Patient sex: M
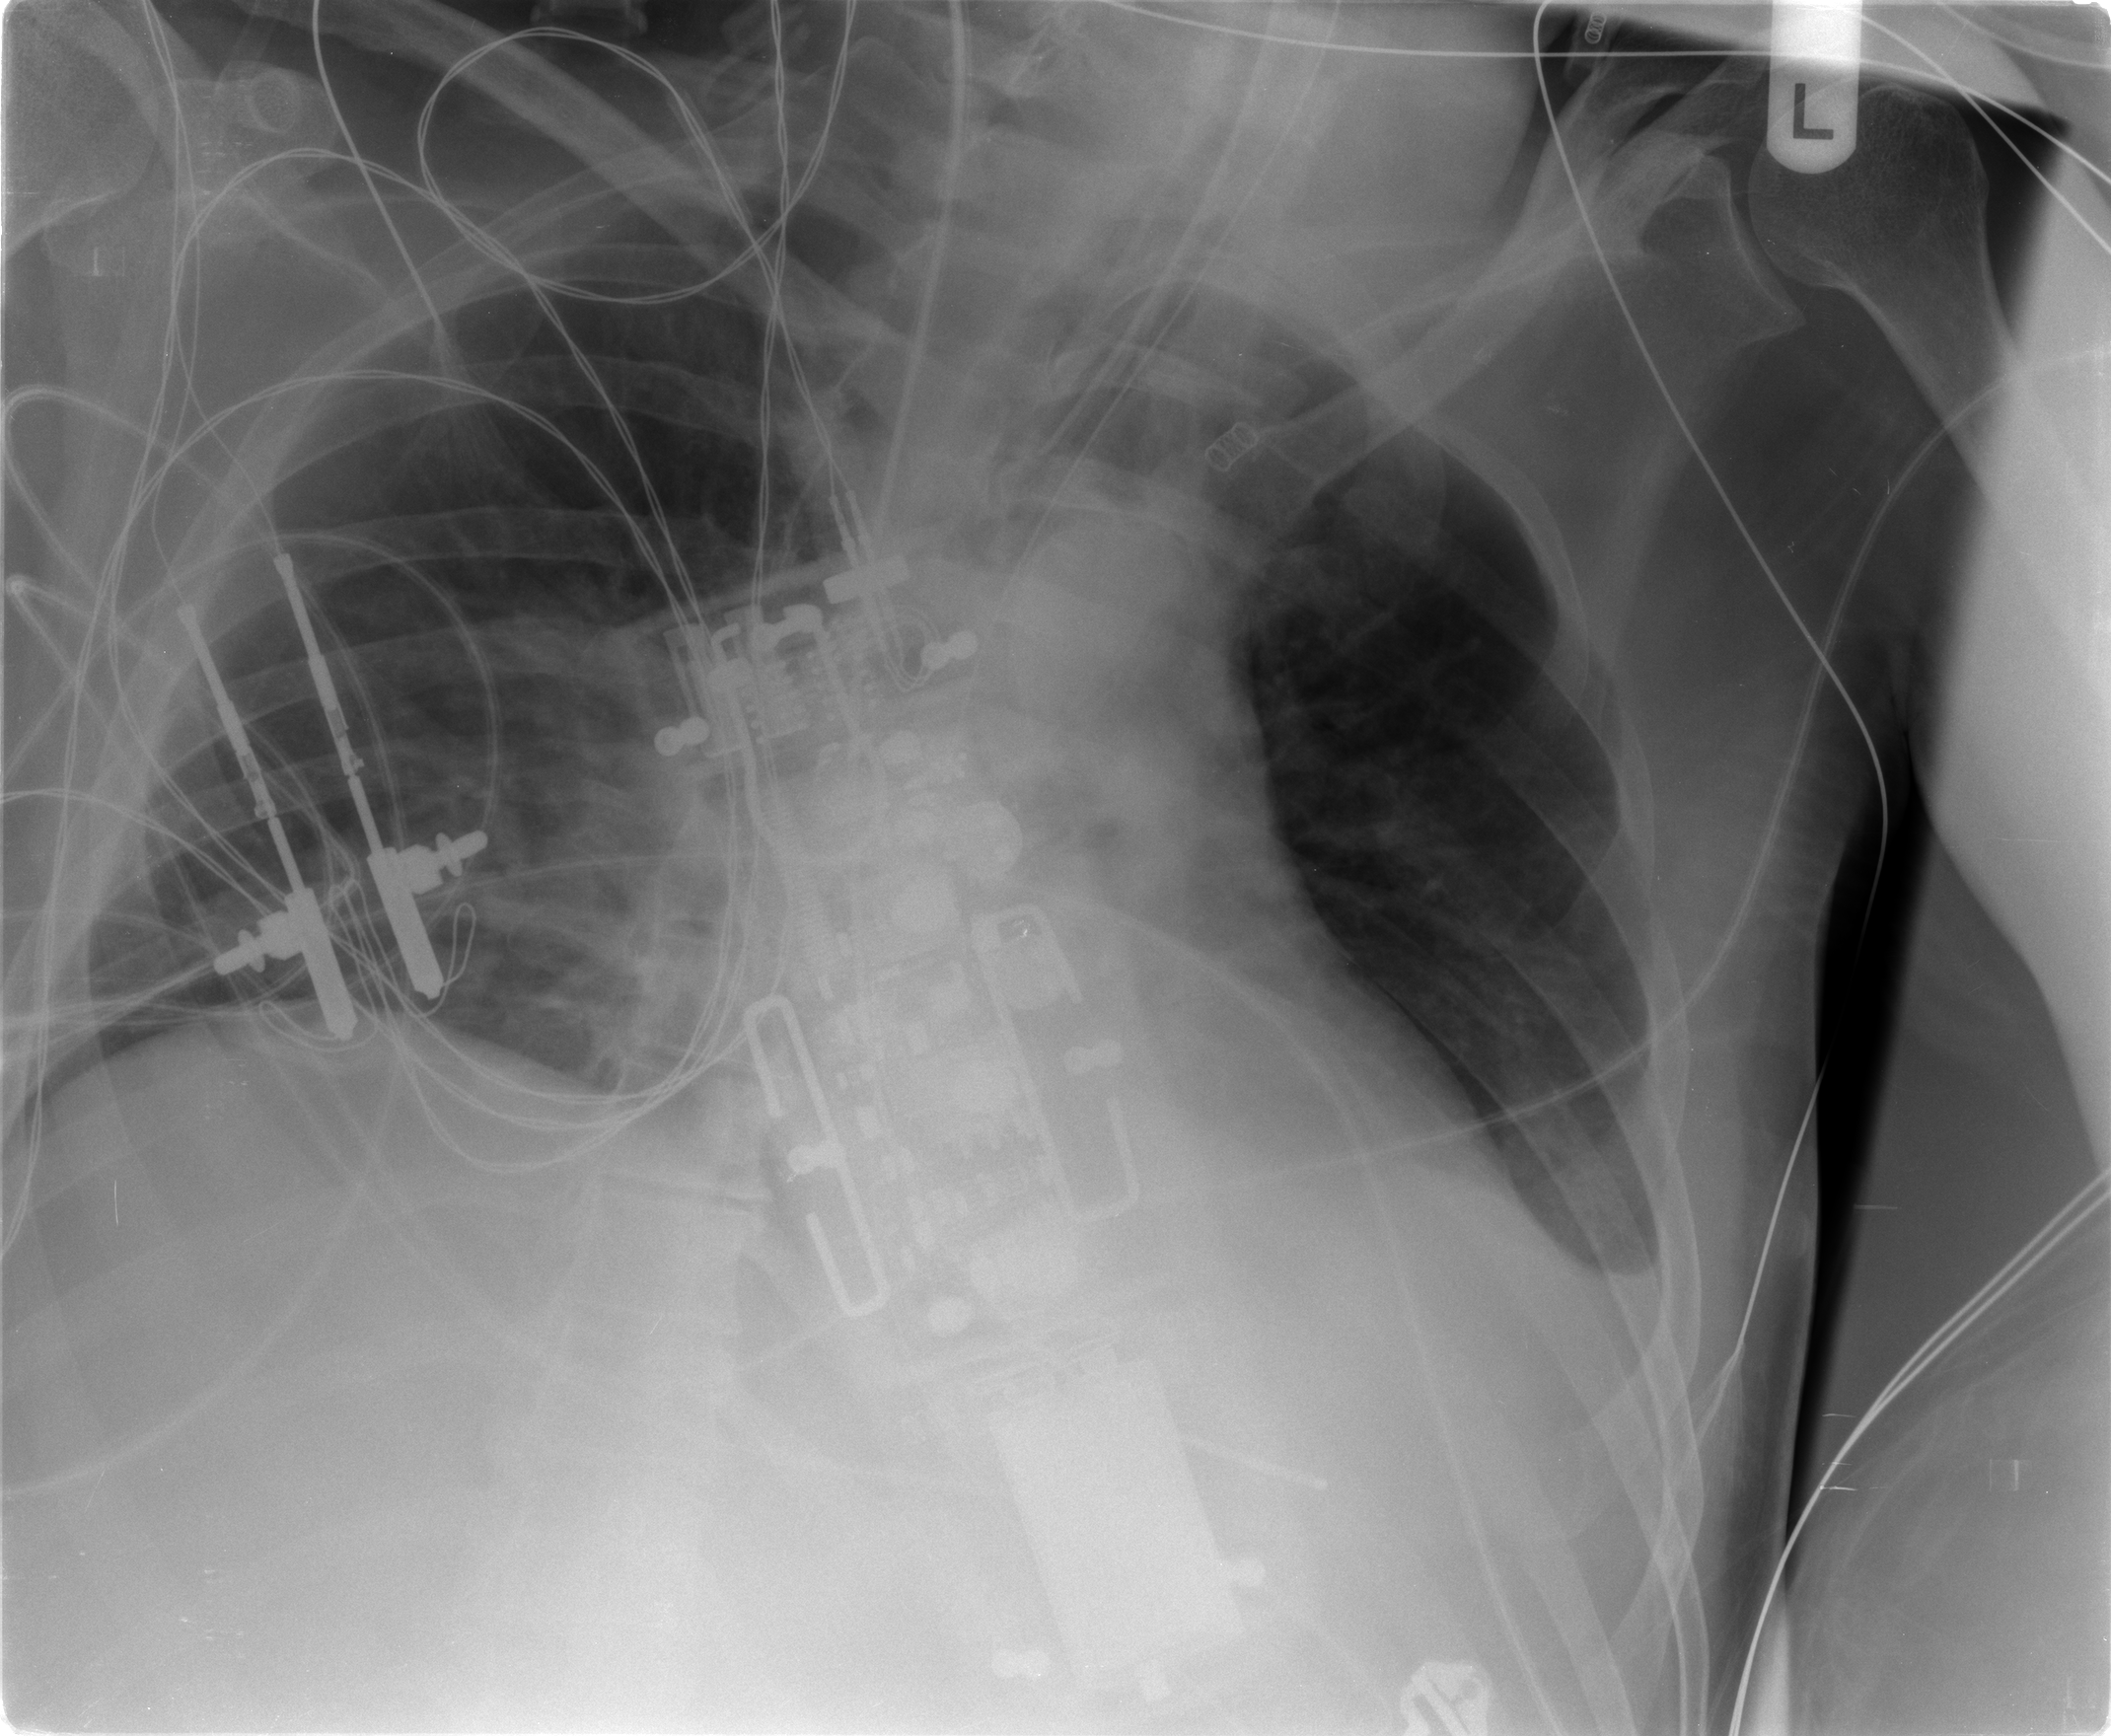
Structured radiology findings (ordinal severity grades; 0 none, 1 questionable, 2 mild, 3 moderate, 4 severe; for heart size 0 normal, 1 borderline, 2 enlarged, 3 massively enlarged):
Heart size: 0
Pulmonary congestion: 1
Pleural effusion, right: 0
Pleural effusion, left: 2
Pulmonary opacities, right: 1
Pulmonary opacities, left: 0
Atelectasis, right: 2
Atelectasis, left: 2